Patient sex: M
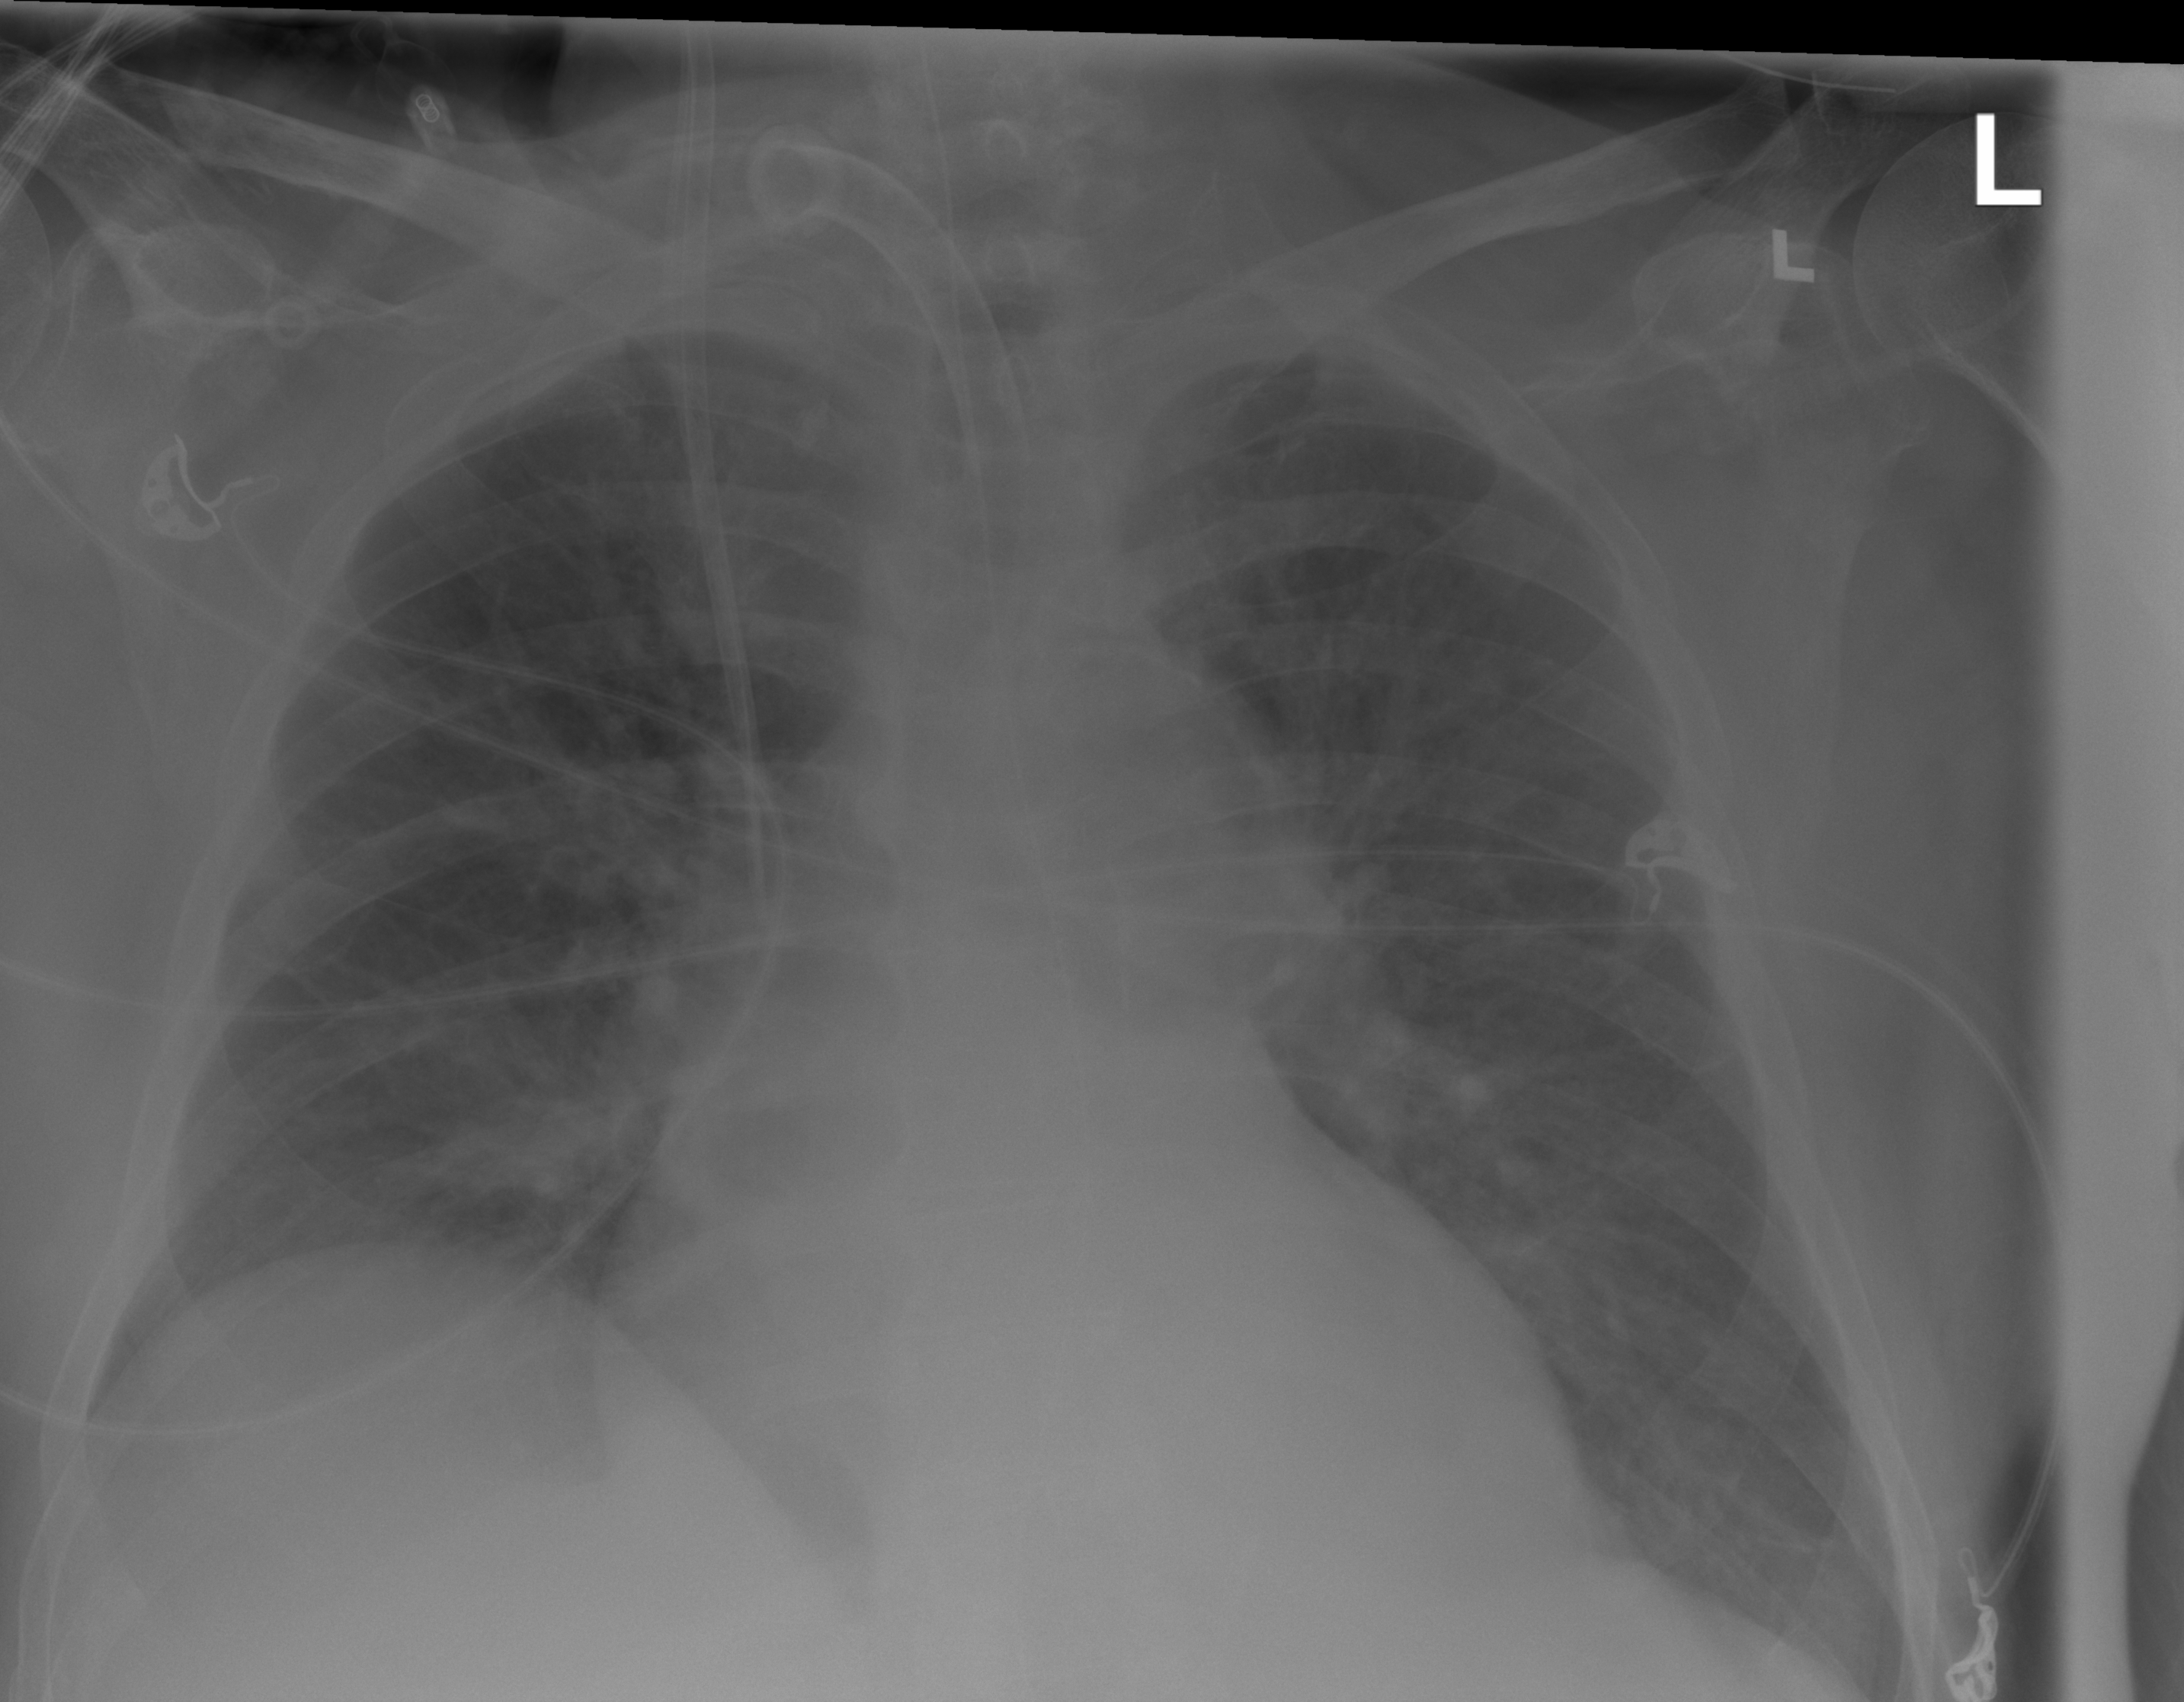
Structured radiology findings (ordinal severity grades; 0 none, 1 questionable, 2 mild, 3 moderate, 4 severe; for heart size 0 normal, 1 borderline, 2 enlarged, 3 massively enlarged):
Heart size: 2
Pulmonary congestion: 0
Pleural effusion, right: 0
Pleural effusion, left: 0
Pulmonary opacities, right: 2
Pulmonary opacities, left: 2
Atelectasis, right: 2
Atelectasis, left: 2